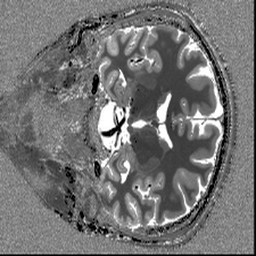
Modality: MP2RAGE
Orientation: coronal
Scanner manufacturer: siemens
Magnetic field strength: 6.98 T
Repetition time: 4.75 s
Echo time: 0.00277 s